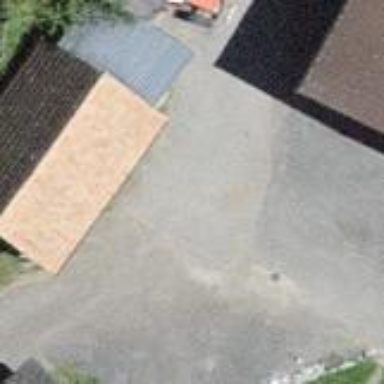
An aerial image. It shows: Shed building.